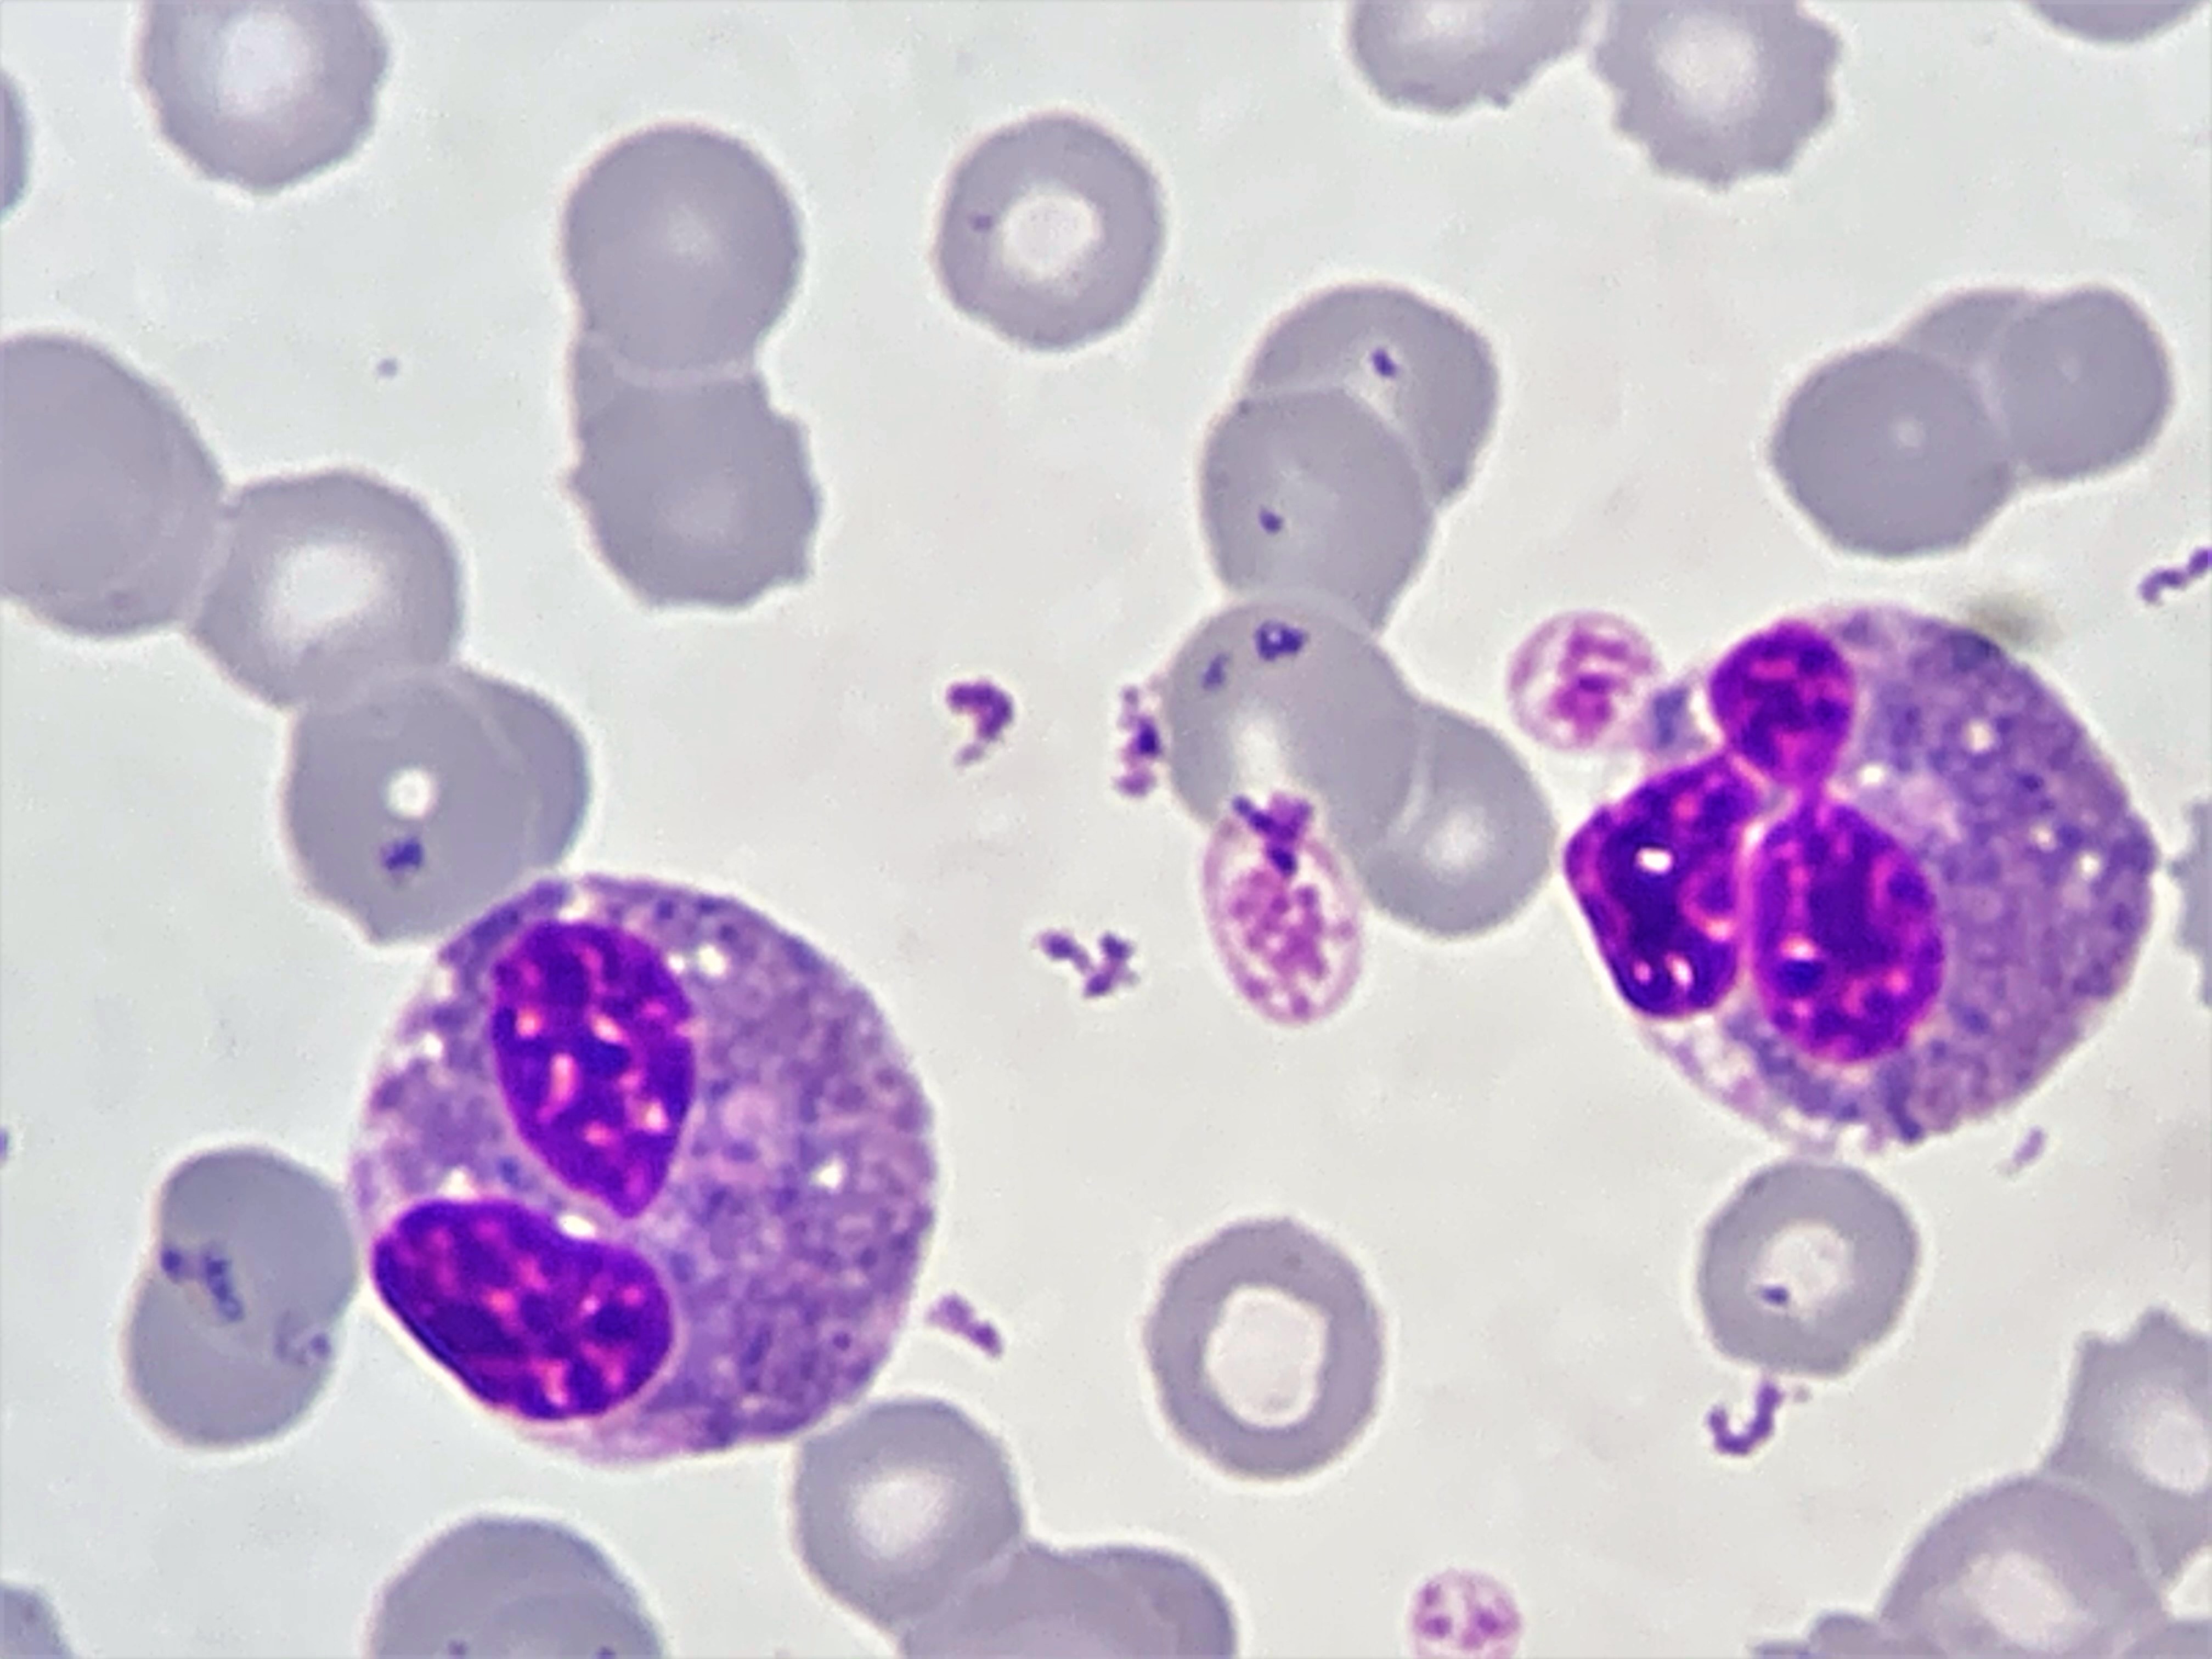
Cell type: EOSINOPHILS